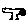
Label: bird